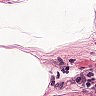
Metastatic tissue present: no